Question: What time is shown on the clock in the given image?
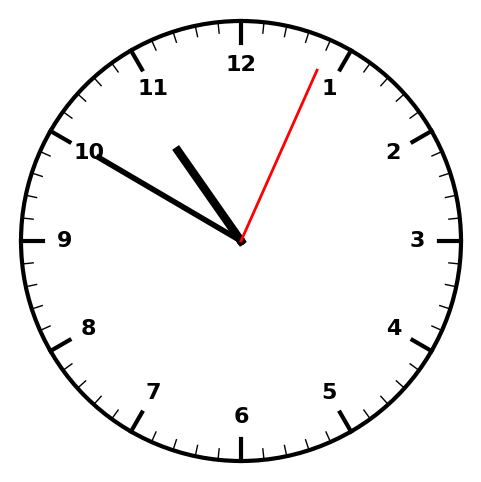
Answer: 10:50:04